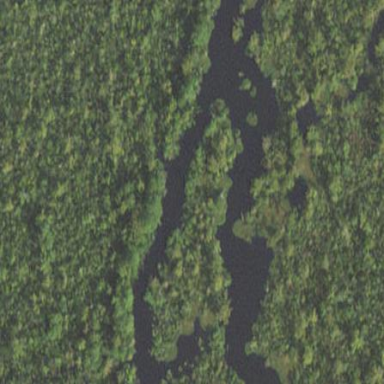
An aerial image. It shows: Swampy wetland area.